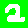
Digit: 2